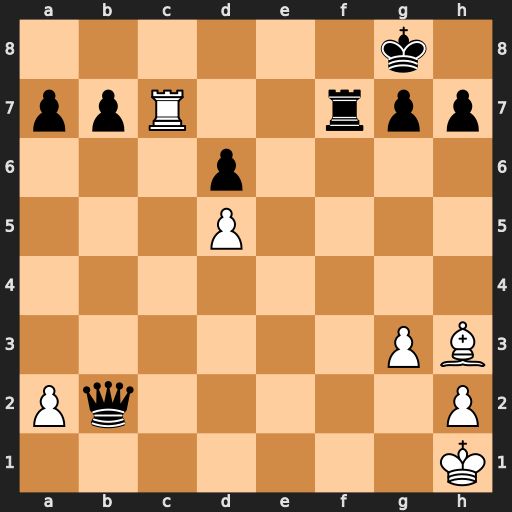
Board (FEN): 6k1/ppR2rpp/3p4/3P4/8/6PB/Pq5P/7K
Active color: w
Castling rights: -
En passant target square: -
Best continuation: Rc8+ Rf8 Be6+ Kh8 Rxf8#